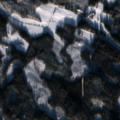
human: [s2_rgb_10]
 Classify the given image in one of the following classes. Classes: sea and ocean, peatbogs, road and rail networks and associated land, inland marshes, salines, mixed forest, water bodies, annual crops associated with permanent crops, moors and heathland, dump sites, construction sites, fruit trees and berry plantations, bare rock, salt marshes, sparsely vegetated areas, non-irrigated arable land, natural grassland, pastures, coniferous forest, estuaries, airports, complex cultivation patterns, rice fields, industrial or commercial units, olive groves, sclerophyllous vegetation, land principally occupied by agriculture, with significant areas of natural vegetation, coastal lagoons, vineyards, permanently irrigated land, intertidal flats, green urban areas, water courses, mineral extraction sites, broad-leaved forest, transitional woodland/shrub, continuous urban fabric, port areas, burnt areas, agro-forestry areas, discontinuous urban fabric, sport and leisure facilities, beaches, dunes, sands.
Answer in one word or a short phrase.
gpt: land principally occupied by agriculture, with significant areas of natural vegetation, coniferous forest, mixed forest, transitional woodland/shrub